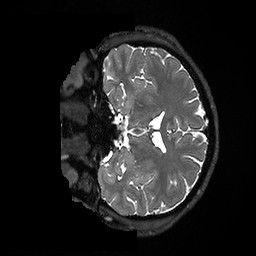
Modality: T2w
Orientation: coronal
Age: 36
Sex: male
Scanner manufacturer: ge
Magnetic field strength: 3 T
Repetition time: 3.202 s
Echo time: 0.06676 s